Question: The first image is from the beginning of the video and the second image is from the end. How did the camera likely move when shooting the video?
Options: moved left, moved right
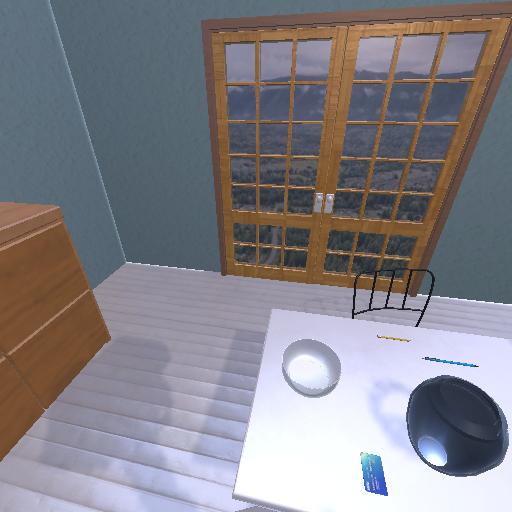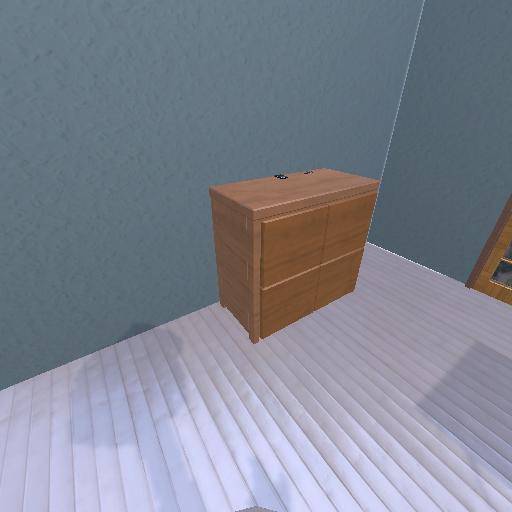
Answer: moved left